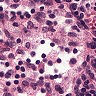
Metastatic tissue present: no